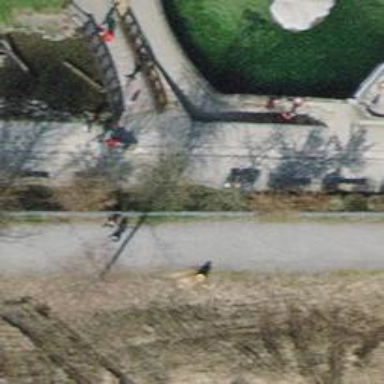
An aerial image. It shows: Concrete bridge over path.